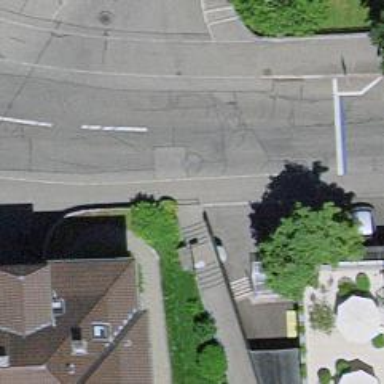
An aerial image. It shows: Road with steps.